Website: home-depot
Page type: payment
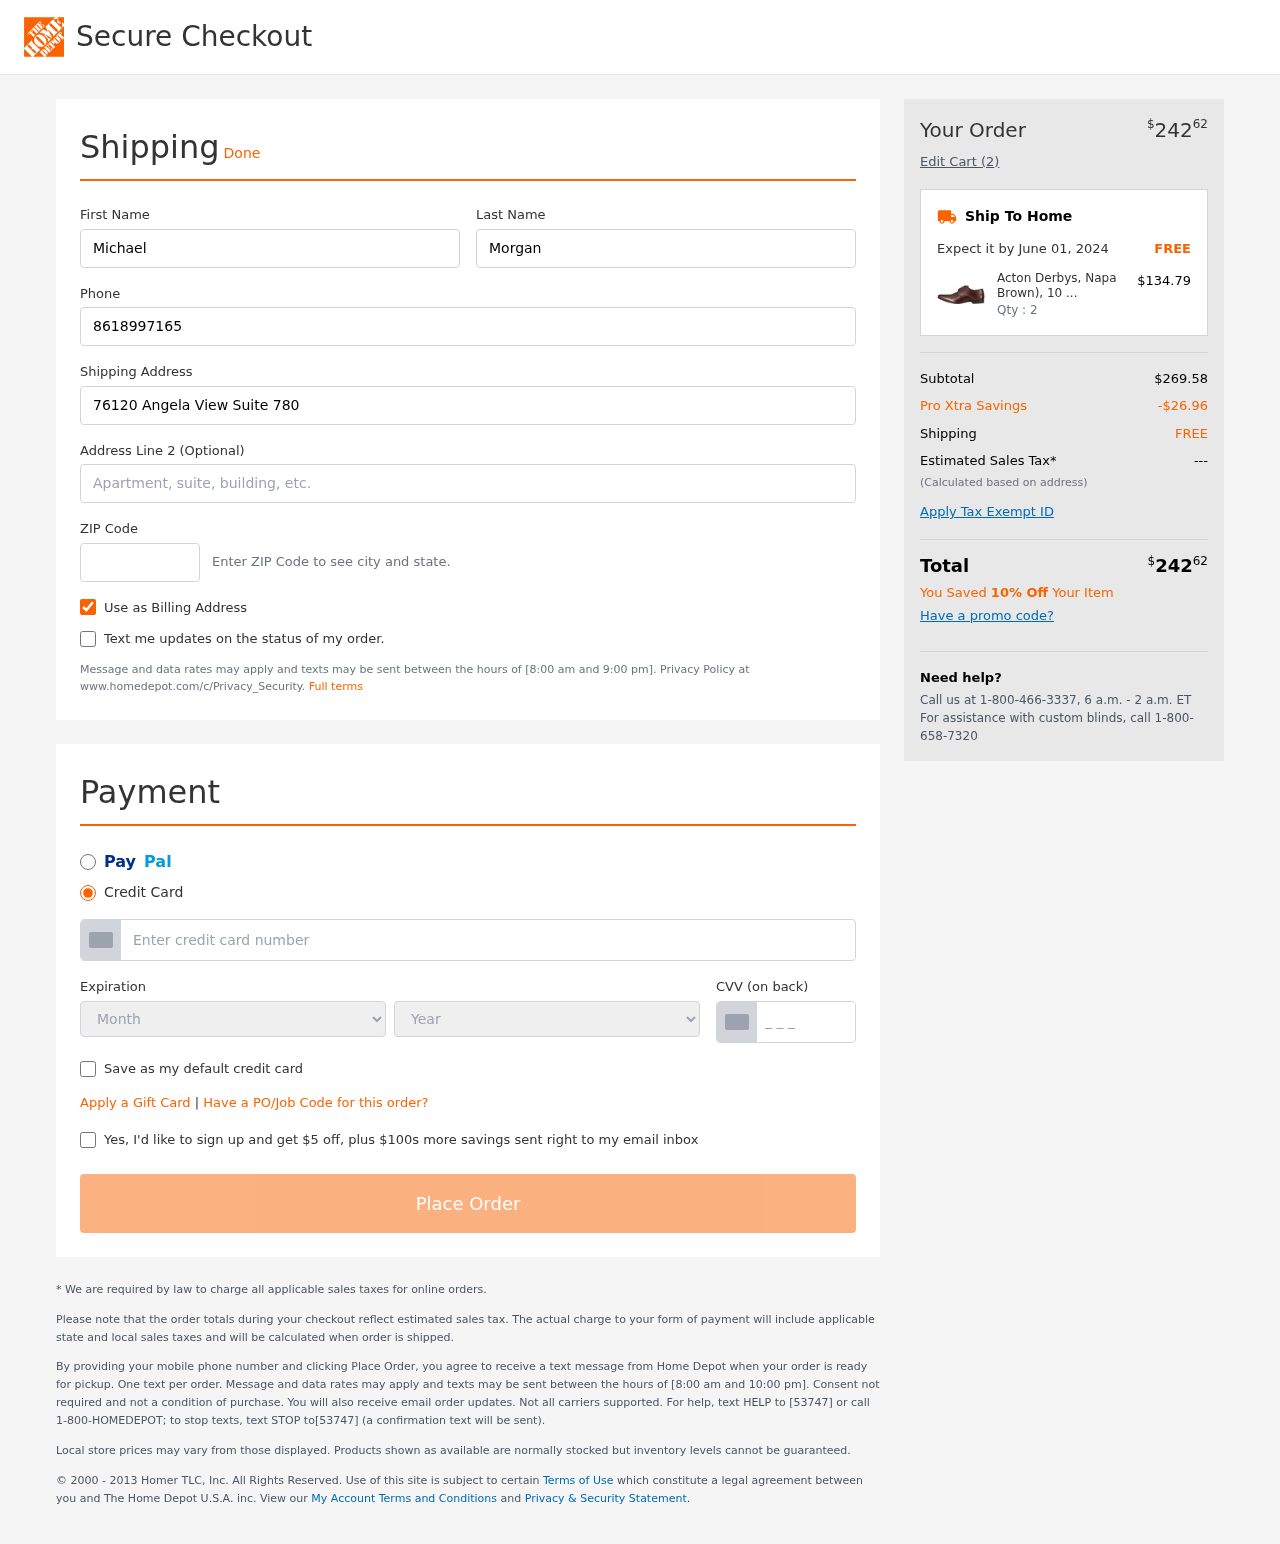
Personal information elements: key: PII_CARD_CVV
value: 501
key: PII_CARD_EXPIRY_MONTH
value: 05
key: PII_CARD_EXPIRY_YEAR
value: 26
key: PII_CARD_NUMBER
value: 6505 4736 0157 9119
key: PII_FIRSTNAME
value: Michael
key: PII_LASTNAME
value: Morgan
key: PII_PHONE
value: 8618997165
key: PII_POSTCODE
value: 17808
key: PII_STREET
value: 76120 Angela View Suite 780
Product elements: key: PRODUCT1_NAME
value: Acton Derbys, Napa Brown), 10 UK
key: PRODUCT1_PRICE
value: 134.79
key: PRODUCT1_QUANTITY
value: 2
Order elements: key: ORDER_TOTAL
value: $24262
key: ORDER_NUM_ITEMS
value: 2
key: ORDER_DELIVERY_DATE
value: June 01, 2024
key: ORDER_SUBTOTAL
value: $269.58
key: ORDER_DISCOUNT
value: -$26.96
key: ORDER_SHIPPING_COST
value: FREE